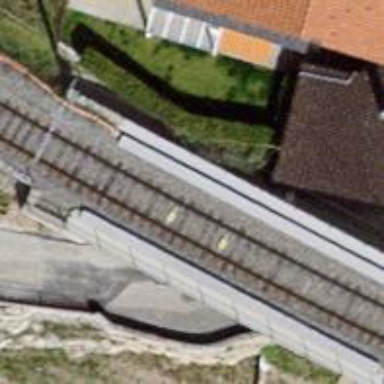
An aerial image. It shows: Single-track railway bridge with contact lines for electrification.